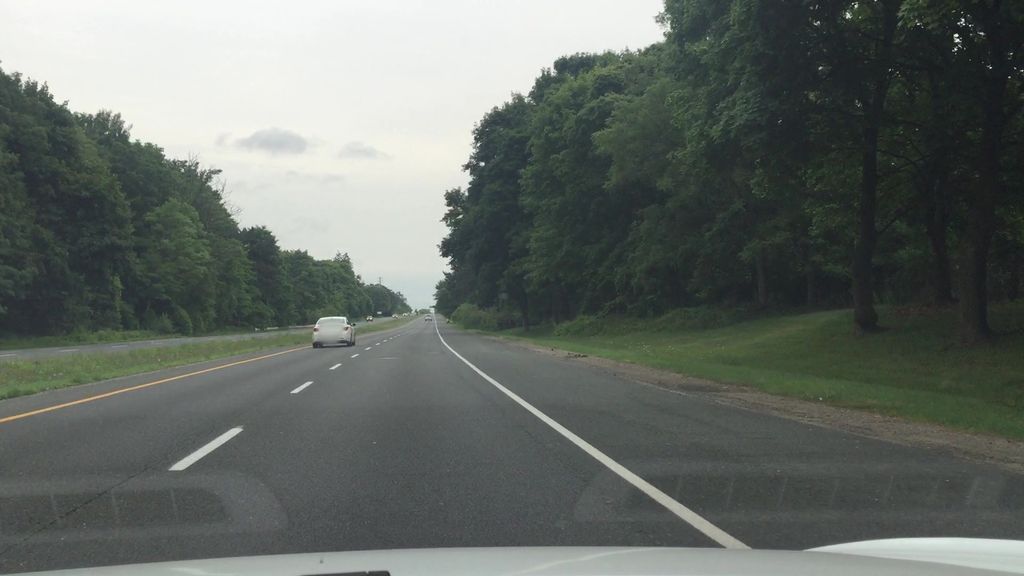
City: toronto